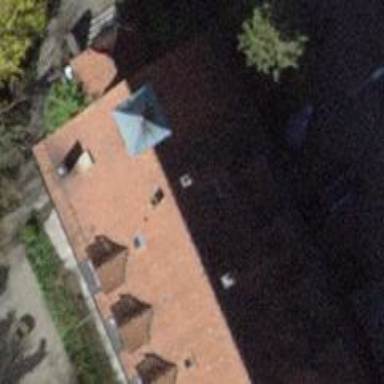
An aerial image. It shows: Restaurant.